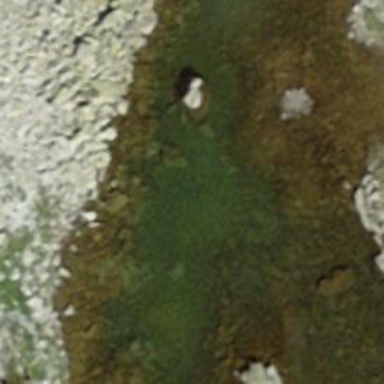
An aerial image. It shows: Pond surrounded by natural water.